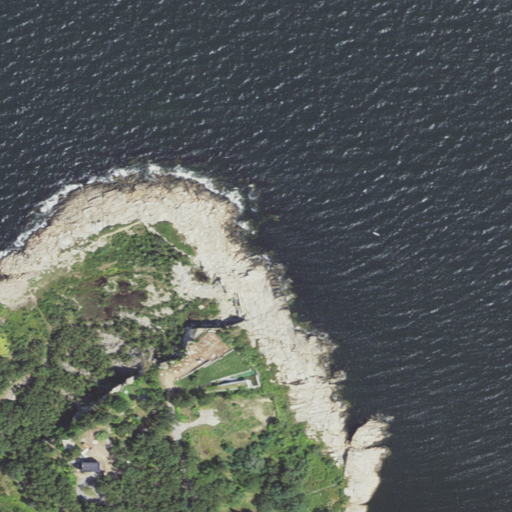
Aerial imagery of cape in Massachusetts named Folly Point containing open water, herbaceous wetlands, evergreen forest, grassland, mixed forest, open development, barren land, woody wetlands, low intensity development, and medium intensity development